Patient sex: M
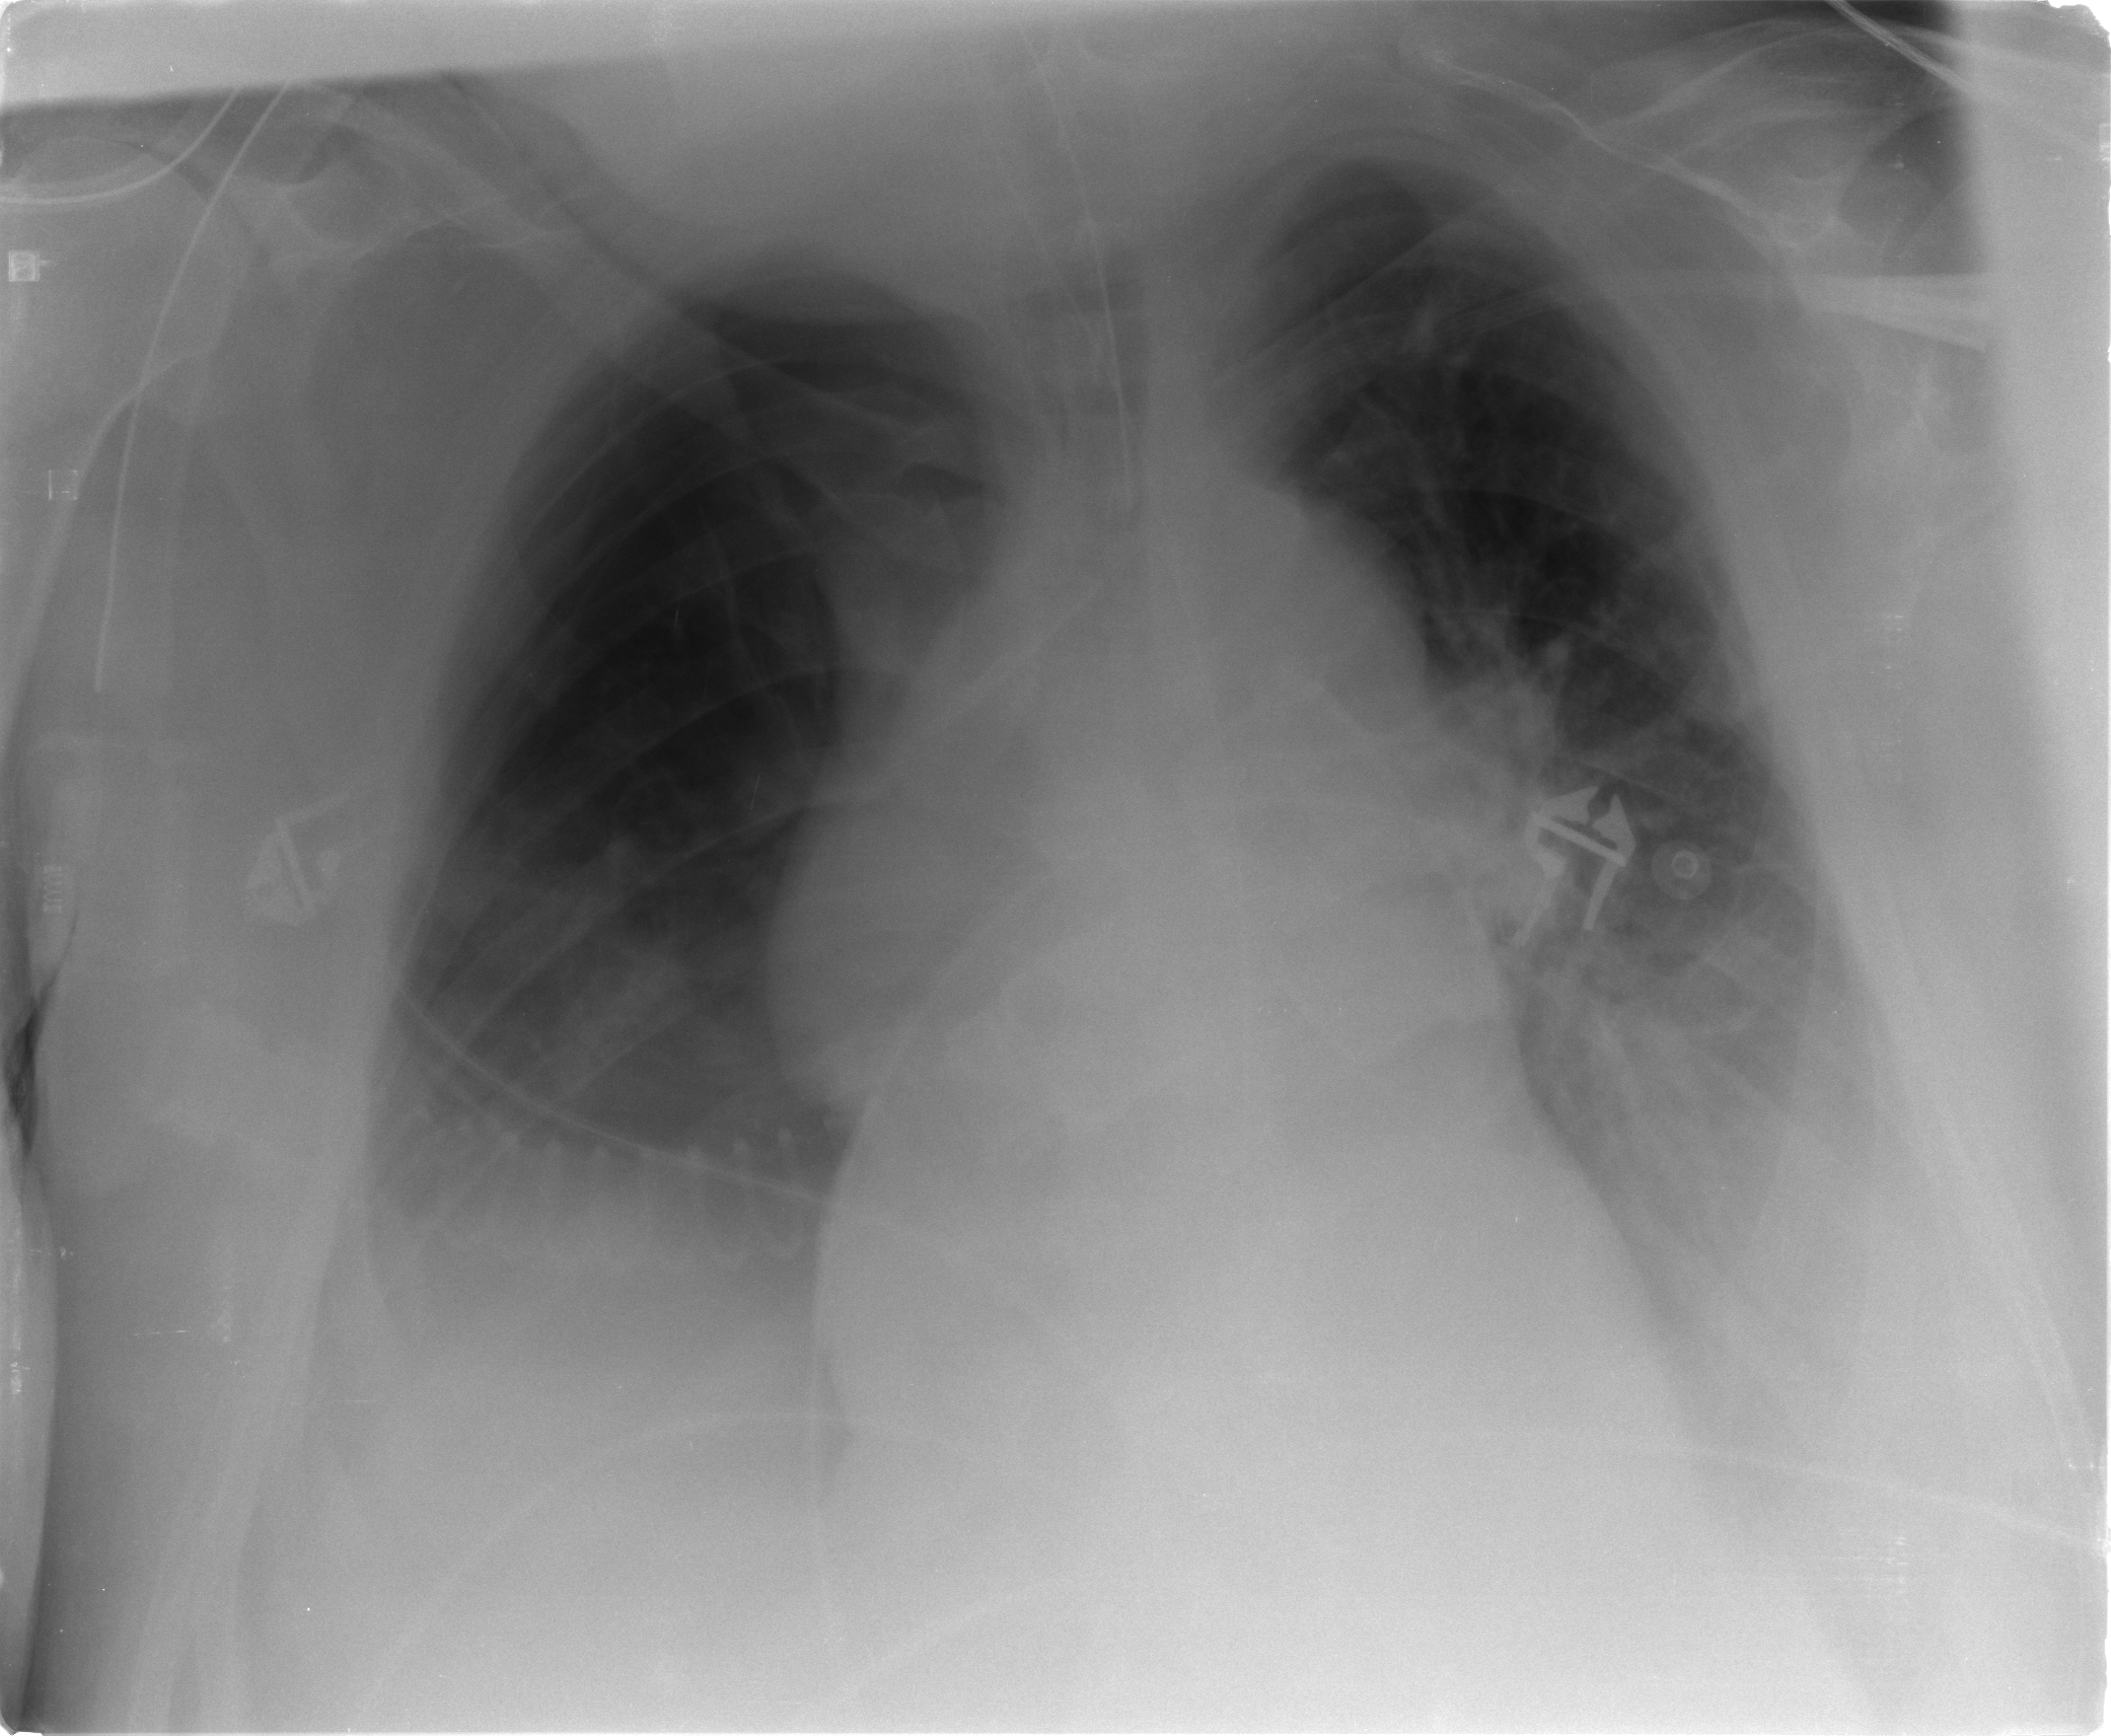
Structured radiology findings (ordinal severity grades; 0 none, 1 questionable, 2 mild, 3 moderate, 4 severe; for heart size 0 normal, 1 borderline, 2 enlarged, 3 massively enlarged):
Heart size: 1
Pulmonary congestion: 2
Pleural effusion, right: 2
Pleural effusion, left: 2
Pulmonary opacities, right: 2
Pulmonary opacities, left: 0
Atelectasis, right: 3
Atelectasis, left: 3